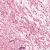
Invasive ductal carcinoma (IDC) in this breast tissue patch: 0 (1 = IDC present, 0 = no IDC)